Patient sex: M
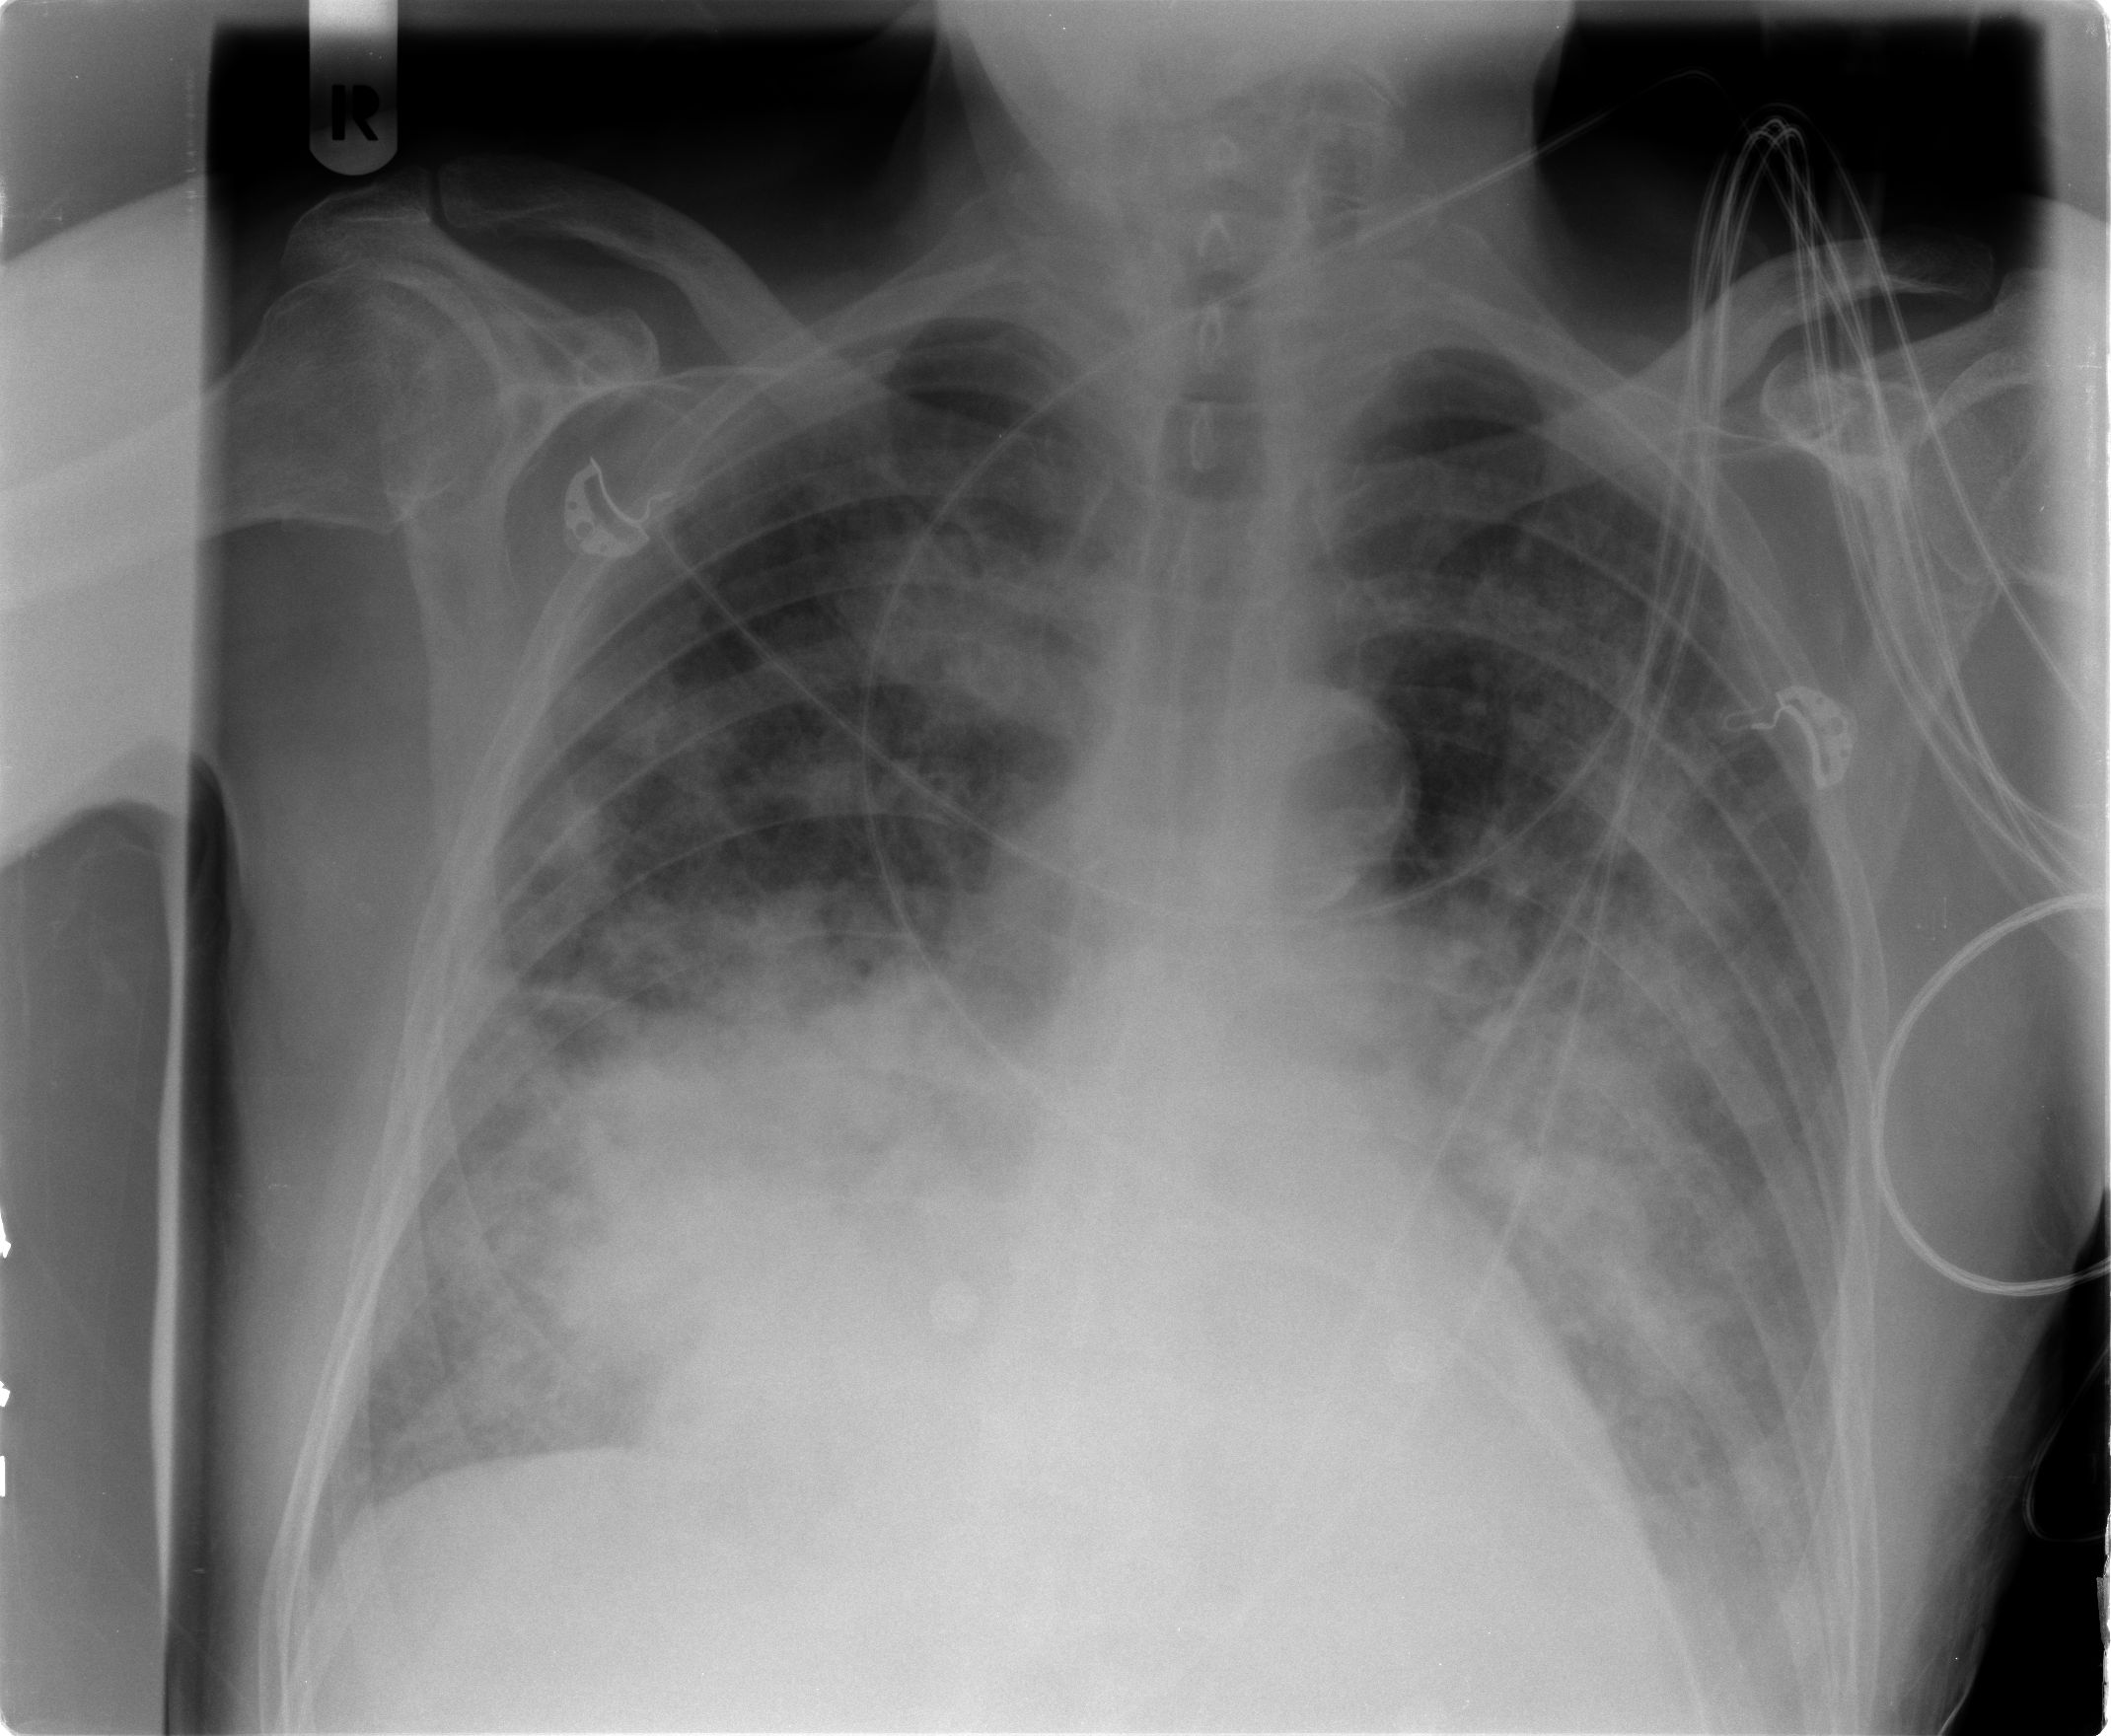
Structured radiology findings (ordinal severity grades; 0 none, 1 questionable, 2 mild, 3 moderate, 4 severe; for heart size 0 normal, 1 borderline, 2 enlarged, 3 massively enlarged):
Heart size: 0
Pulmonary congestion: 0
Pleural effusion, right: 1
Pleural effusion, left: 2
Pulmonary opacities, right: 3
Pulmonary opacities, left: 3
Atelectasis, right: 3
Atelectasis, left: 2